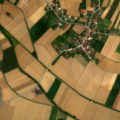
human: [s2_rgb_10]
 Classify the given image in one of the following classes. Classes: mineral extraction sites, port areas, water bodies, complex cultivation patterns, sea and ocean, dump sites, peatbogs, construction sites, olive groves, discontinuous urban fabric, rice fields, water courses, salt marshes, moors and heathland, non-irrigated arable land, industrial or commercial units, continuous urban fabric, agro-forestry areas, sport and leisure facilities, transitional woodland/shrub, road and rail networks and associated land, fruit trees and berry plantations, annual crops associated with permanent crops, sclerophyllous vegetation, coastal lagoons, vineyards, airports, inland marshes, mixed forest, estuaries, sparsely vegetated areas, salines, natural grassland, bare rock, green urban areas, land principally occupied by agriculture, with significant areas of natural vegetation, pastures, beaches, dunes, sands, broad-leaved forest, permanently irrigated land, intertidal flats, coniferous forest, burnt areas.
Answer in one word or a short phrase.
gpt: non-irrigated arable land, complex cultivation patterns, broad-leaved forest